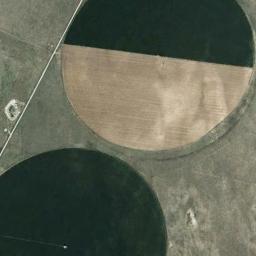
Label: circular_farmland